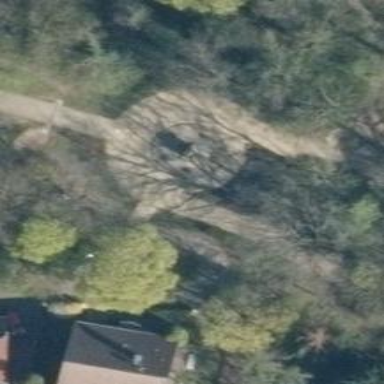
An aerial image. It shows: Historic memorial.